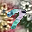
Label: 7